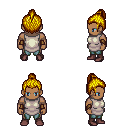
a pixel art fantasy rpg character, male body template, human, dark skin, white tunic, teal pants, blonde short topknot hairstyle, leather bracers, maroon shoes, four views (front, back, left, right), 2x2 character sprite sheet, small pixel art, hard edges, no anti-aliasing